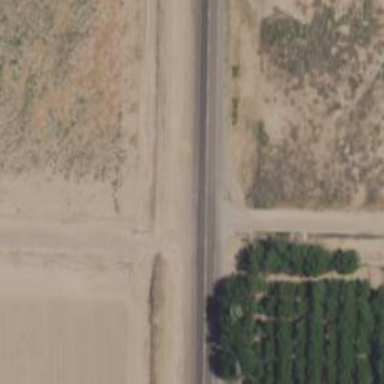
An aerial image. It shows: Primary highway.